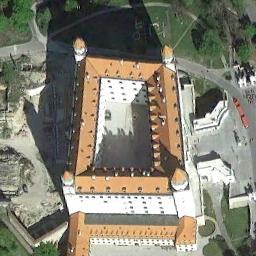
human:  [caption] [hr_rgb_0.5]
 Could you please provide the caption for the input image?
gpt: There are many trees near the palace .

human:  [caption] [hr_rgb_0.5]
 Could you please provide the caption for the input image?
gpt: The brown palace with a courtyard is surrounded by a roads and some green areas .

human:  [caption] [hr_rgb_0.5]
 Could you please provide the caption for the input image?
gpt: There are many trees around the palace .

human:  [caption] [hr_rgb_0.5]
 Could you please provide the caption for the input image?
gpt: The palace is on the grass next to some trees .

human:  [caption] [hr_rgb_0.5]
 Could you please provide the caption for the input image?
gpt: There are some green lawns beside the palace with brown roofs and white walls .